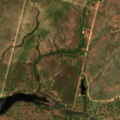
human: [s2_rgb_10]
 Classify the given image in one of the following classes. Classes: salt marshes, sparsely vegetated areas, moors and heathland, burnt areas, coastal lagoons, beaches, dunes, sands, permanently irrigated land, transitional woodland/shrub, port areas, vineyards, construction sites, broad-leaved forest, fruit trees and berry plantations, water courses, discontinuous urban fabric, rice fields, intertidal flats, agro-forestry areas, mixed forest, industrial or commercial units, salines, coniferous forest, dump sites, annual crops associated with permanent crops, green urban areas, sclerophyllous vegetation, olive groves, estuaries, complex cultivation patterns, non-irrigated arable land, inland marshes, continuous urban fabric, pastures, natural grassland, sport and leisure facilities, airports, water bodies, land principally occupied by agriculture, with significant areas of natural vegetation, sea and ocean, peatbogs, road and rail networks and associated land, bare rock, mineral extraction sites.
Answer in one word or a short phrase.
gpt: continuous urban fabric